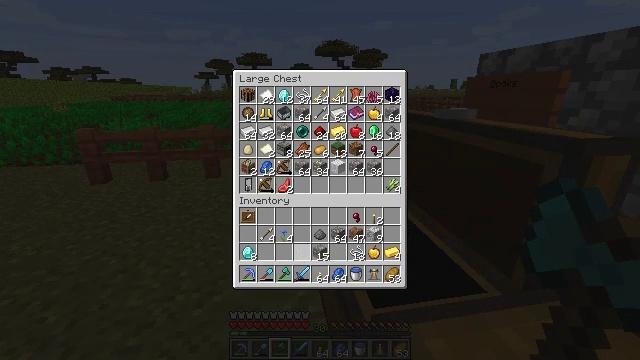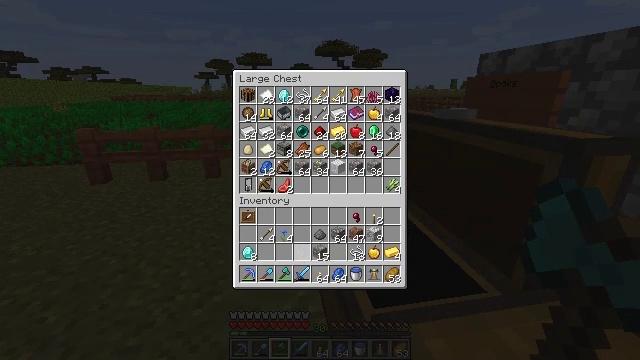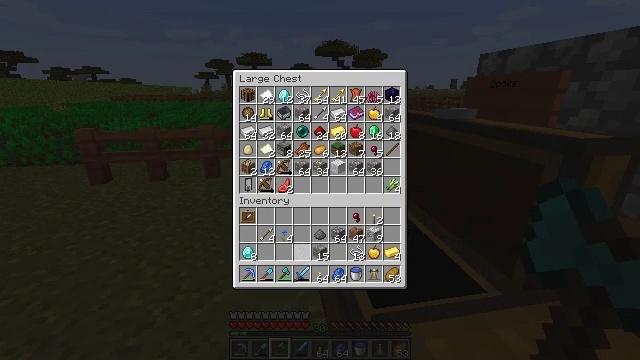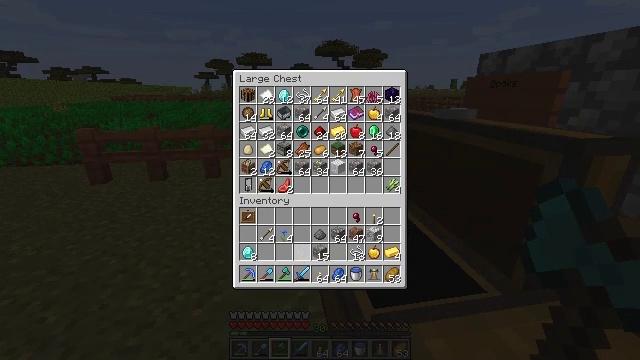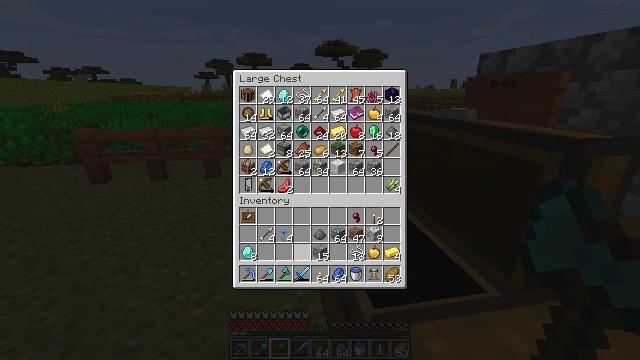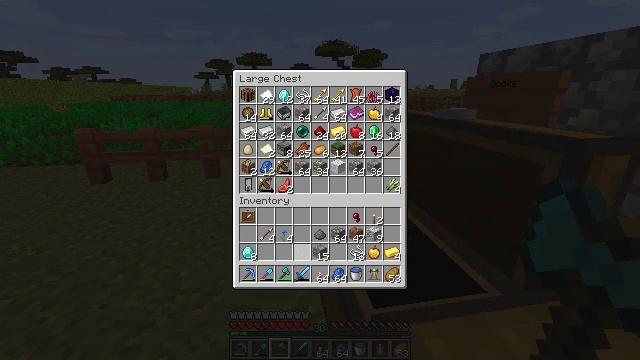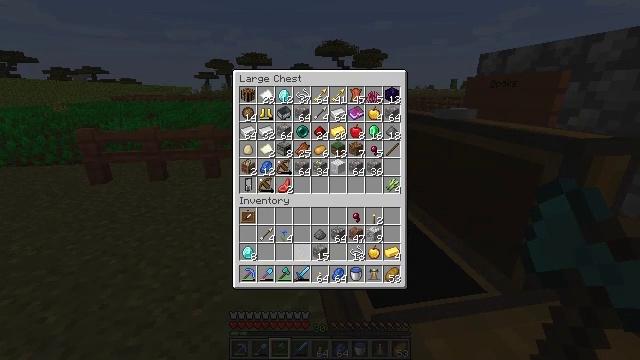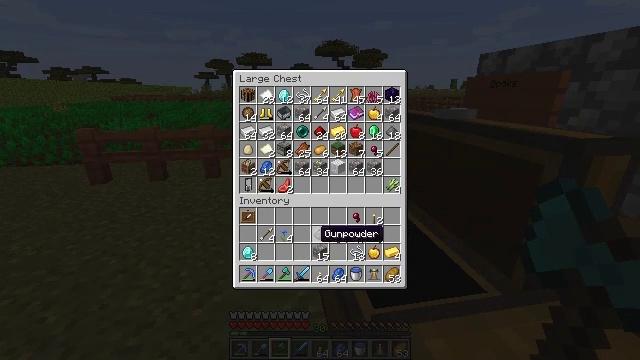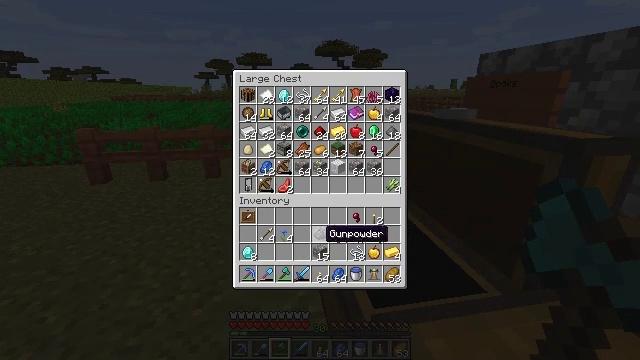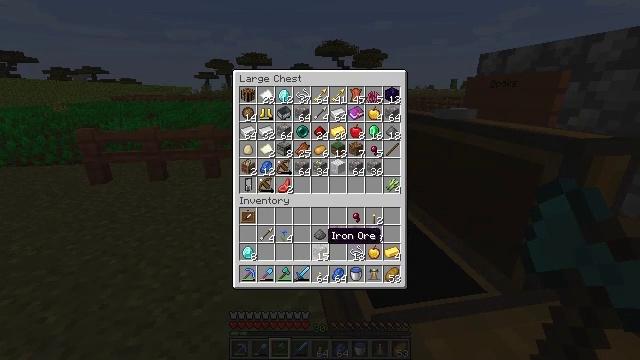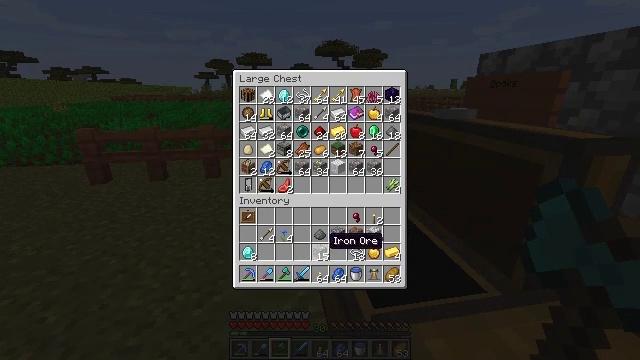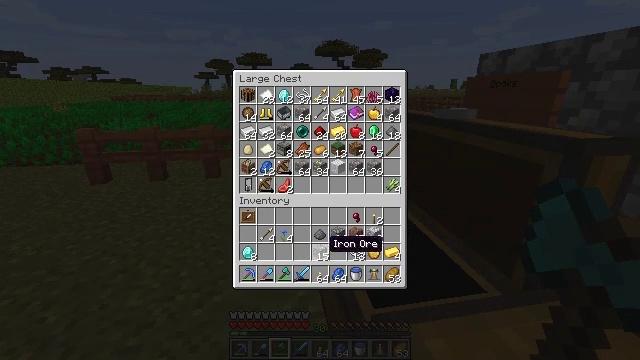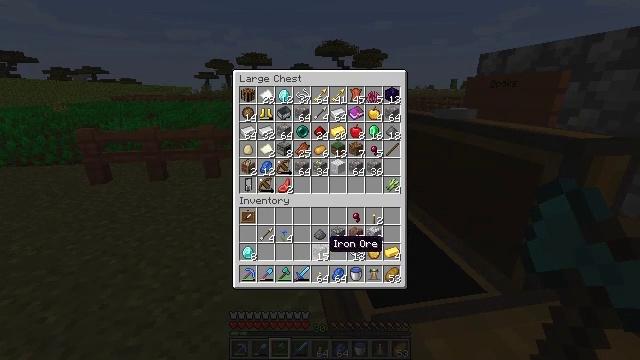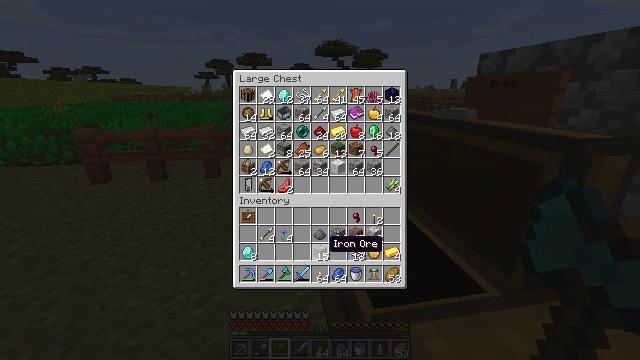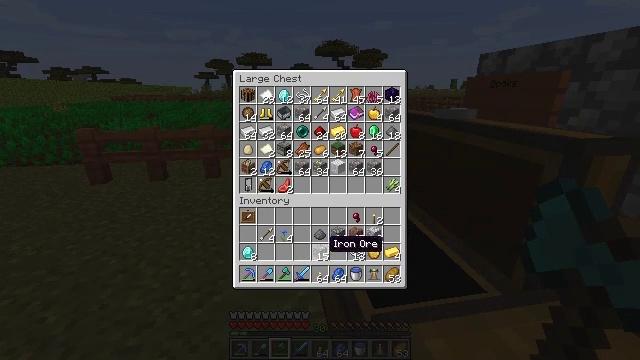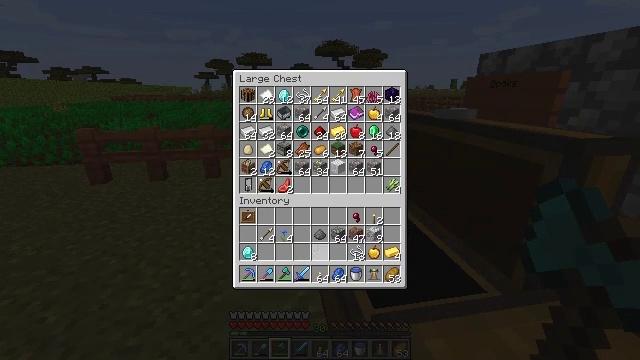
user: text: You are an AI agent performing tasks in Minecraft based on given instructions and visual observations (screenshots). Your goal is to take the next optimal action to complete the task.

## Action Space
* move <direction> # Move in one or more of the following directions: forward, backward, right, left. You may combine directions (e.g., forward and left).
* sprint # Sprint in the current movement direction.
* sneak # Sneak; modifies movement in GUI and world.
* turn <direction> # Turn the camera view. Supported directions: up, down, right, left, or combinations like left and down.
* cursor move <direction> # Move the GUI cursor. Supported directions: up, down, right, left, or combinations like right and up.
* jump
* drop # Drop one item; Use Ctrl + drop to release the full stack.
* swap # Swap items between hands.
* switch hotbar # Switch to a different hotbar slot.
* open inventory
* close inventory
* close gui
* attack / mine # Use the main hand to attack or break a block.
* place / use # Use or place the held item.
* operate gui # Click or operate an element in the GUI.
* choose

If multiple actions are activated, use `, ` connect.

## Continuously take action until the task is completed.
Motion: motion action
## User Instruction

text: Craft a diamond hoe.
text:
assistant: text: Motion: sneak
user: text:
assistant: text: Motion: sneak
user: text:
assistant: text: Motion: sneak
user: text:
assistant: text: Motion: sneak
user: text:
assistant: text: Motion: sneak
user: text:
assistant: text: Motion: sneak
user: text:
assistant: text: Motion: sneak
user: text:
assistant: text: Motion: sneak
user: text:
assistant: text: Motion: sneak
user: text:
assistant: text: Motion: sneak
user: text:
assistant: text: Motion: sneak
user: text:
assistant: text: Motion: sneak
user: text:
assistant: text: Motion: sneak
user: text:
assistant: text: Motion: sneak
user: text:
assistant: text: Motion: sneak, operate gui
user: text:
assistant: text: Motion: sneak, operate gui
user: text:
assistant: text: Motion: sneak, operate gui
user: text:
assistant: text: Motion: sneak
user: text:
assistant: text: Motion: sneak
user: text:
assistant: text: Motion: sneak
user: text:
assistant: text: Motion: sneak
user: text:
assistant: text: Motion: sneak
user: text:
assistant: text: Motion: sneak
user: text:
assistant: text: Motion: sneak
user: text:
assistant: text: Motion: sneak
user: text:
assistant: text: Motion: sneak
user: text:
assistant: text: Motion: sneak
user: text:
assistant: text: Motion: sneak
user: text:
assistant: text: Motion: sneak
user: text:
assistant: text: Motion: sneak